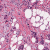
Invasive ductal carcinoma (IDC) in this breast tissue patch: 1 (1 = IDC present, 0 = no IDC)